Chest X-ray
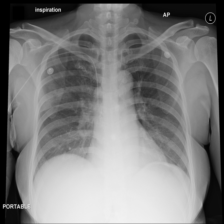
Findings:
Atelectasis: negative
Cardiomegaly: negative
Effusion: negative
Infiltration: negative
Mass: negative
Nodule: negative
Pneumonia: negative
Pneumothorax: positive
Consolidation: negative
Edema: negative
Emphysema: negative
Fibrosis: negative
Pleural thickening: negative
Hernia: negative